Field crop: maize
Growth stage: 2
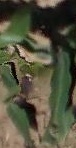
Species: maize